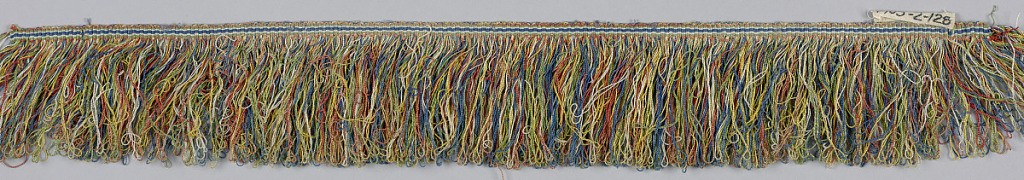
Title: Fringe
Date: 17th century
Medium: silk Technique: woven
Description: Fringe in green, yellow, red, blue, and white striped heading. Skirt threads are looped for a polychrome effect.